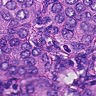
Metastatic tissue present: yes